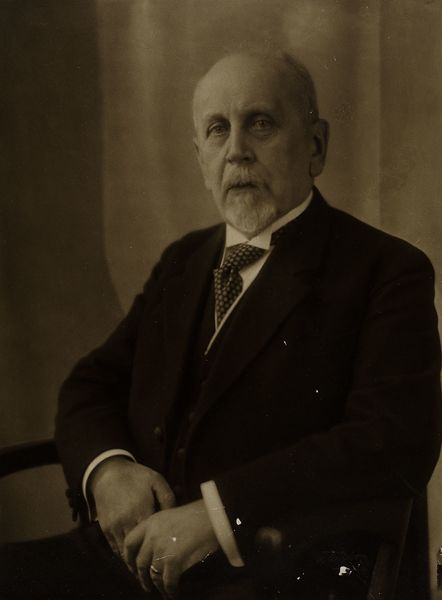
Titel: Carl Hartmann
Künstler: Minya Diez-Dührkoop
Standort: Hamburg
Institution: Museum für Kunst und Gewerbe Hamburg
Schlagwörter: mann, anzug, bart, kleidung, silber, gesten, portrait, figur, foto, fotografie, photographie, photo, karton, lichtbild, silbergelatine, brom, bildwerke, angewandte und bildende kunst, hessische systematik, porträt, armhaltungen, silbergelatinepapier, bromsilbergelatinepapier, entwicklungspapier, gelatinepapier, schwarzweißpositivverfahren, silbersalzverfahren, schwarzweißfotografie, porträtfotografie, porträtphotographie, hüftbild